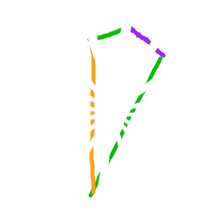
Shape: kite